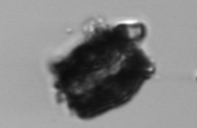
Label: Thalassiosira_TAG_external_detritus